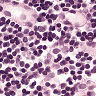
Metastatic tissue present: no